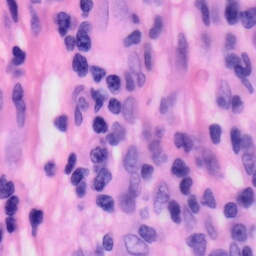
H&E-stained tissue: Skin